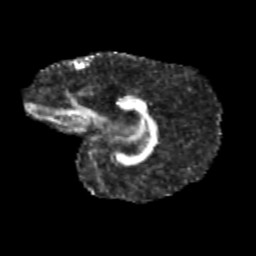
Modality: FA
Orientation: sagittal
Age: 11
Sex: male
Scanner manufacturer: siemens
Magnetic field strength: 3 T
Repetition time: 3.8 s
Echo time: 0.07 s